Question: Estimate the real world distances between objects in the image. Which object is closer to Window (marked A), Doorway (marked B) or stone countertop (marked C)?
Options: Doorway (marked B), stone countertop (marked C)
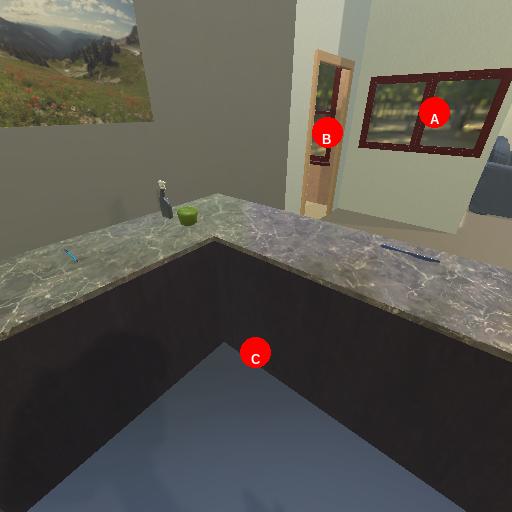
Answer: Doorway (marked B)